Question: I am working on an application where i have implemented the chats in my application. So i want to know that how can i delete a whole chat like suppose I have sent a message to someone or someone sent a message to me so how can i delete that particular chat
this is the image
<URL>
in the image above are tha chats with whom i have interacted. so if i want to delete any chat out of these how can i do that??
this is the my firebase data

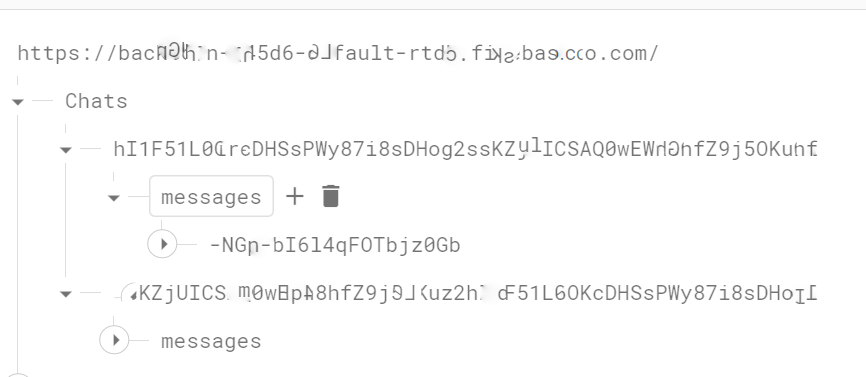
Answer: To <URL>' on a 'DatabaseReference' to that node.
So you can create the entire 'Chats' node with:
'''
DatabaseReference root = FirebaseDatabase.getInstance().getReference();
root.child("Chats").removeValue();
'''
To delete a lower-level node, you can specify the entire path to that node:
'''
root.child("Chats/hI151.../messages").removeValue();
'''
You will need to know/specify the entire 'hI151...' value in this code.